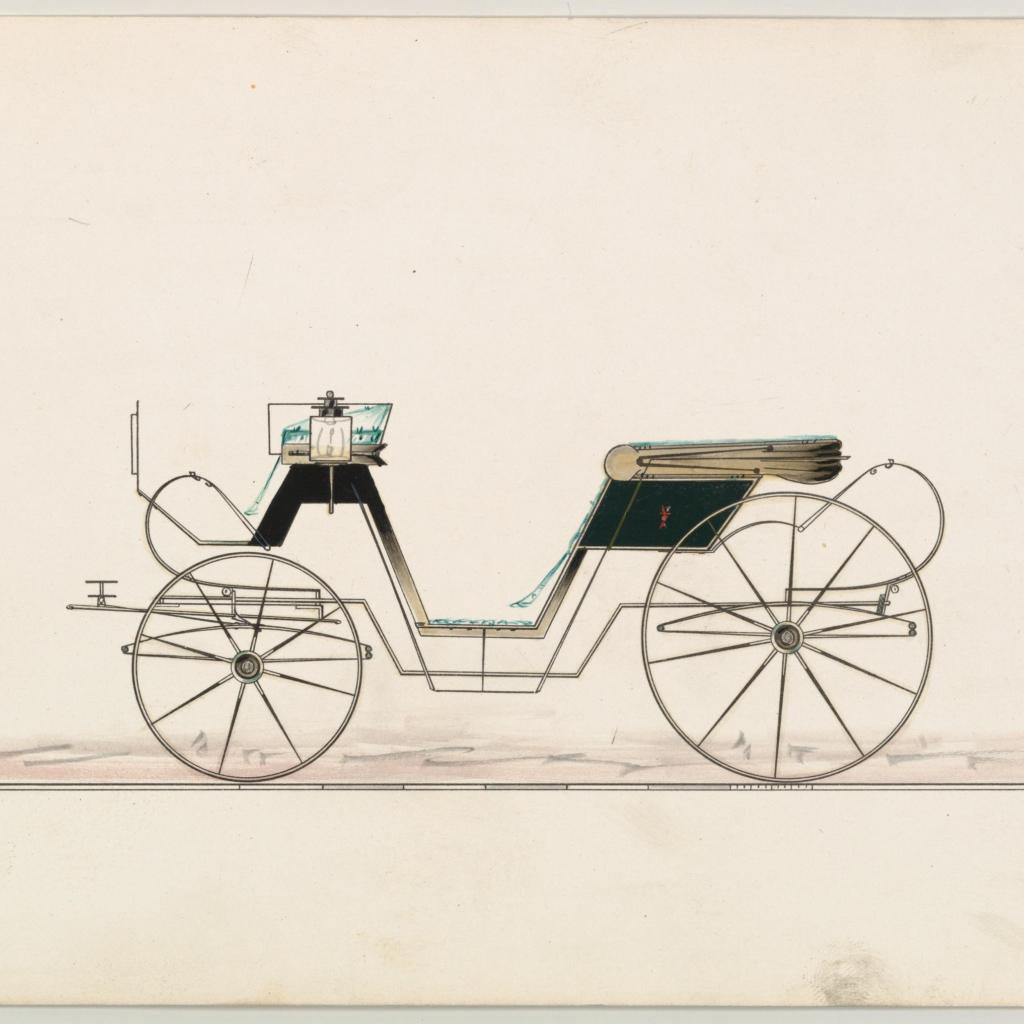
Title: Cabriolet  (unnumbered)
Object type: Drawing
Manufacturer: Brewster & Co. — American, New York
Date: ca. 1870
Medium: Pen and black ink, watercolor and gouache, with gum arabic, graphite (verso)
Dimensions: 6 x 8 3/8 in. (15.2 x 21.3 cm)
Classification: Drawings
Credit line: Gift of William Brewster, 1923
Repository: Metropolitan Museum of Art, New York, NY